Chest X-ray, AP view. Patient: 58 years old, sex F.
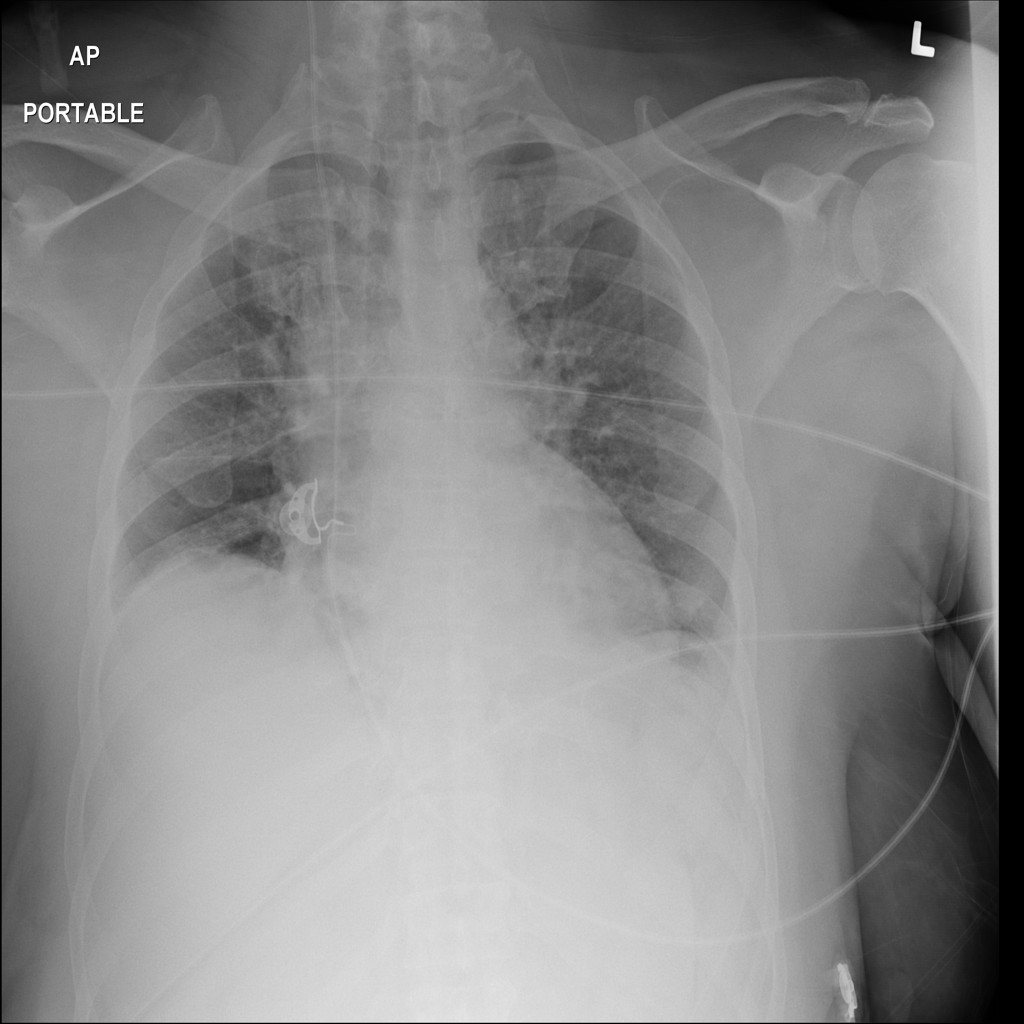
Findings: Infiltration